Field crop: maize
Growth stage: 2
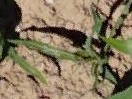
Species: maize